Question: I have two models(Cliente and Pago) and put them together in a third model (Modelo), but at the time of linking the data to show them in the grid I have not been able to make it display the information I have in the two models, The json that returns my method if it gets data.
How can I do to rendering or display my registration data?
Model Modelo
'''
public class Modelo
{
public Pagos Pagos { get; set; }
public Cliente Cliente { get; set; }
public Modelo()
{
Pagos = new Pagos();
Cliente = new Cliente();
}
}
'''
Model Cliente
'''
public class Cliente
{
public int IdCliente { get; set; }
public string Nombre { get; set; }
public int Comision { get; set; }
public int Estatus { get; set; }
}
'''
Model Pagos
'''
public class Pagos
{
public int IdPago { get; set; }
public int IdCliente { get; set; }
public Decimal Monto { get; set; }
public bool Autorizacion { get; set; }
public string Comentario { get; set; }
public DateTime Fecha { get; set; }
}
'''
I already try placing 'model.property' but it does not work.

'''
Ext.define('Modelo', {
extend: 'Ext.data.Model',
proxy: {
type: 'ajax',
reader: 'Home/GetPagosAutorizados'
},
fields: [
{ name: 'IdPago', type:'int' },
{ name: 'Cliente', type: 'string' },
{ name: 'Monto', type: 'float' },
{ name: 'Comision', type: 'int' },
{ name: 'Autorizacion', type: 'bool' },
{ name: 'Comentario', type: 'string' },
{ name: 'Fecha', type: 'string' }
]
});
'''
'''
// create the Data Store
var store = Ext.create('Ext.data.Store', {
model: 'Modelo.Pagos',
proxy: {
pageParam: false, //to remove param "page"
startParam: false, //to remove param "start"
limitParam: false, //to remove param "limit"
noCache: false, //to remove param "_dc"
//storeId: 'Data',
// load using HTTP
type: 'ajax',
url: 'Home/GetPagosAutorizados',
// the return will be XML, so lets set up a reader
reader: {
type: 'json',
rootProperty: 'data'
}
}
});
// create the grid
var grid = Ext.create('Ext.grid.Panel', {
bufferedRenderer: false,
store: store,
columns: [
{ text: "ID Pago", width: 120, dataIndex: 'Pagos.IdPago', sortable: true },
{ text: "Cliente", flex: 1, dataIndex: 'Cliente.Nombre', sortable: true },
{ text: "Monto", width: 125, dataIndex: 'Monto', sortable: true },
{ text: "Comision", width: 125, dataIndex: 'Comision', sortable: true },
{ text: "Autorizacion", width: 125, dataIndex: 'Autorizacion', sortable: true },
{ text: "Comentario", width: 125, dataIndex: 'Comentario', sortable: true },
{ text: "Fecha", width: 125, dataIndex: 'Fecha:date', sortable: true }
],
forceFit: true,
height: 210,
split: true,
region: 'north'
});
'''
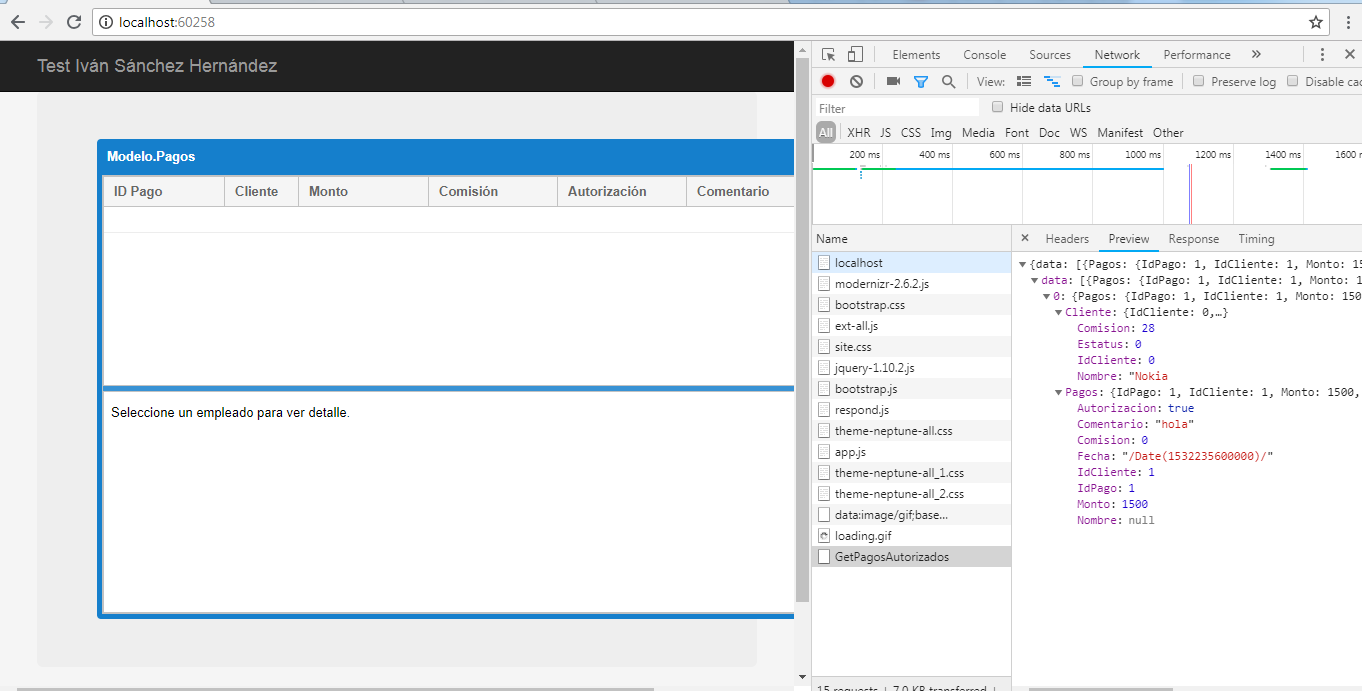
Answer: '''
Ext.define('Modelo', {
extend: 'Ext.data.Model',
proxy: {
type: 'ajax',
reader: 'Home/GetPagosAutorizados'
},
fields: [
// set up the fields mapping into the xml doc
// The first needs mapping, the others are very basic
//{ name: 'Author', mapping: '@author.name' },
{ name: 'IdPago', type: 'int', mapping: 'Pagos.IdPago' },
{ name: 'Nombre', type: 'string', mapping: 'Cliente.Nombre' },
{ name: 'Monto', type: 'float', mapping: 'Pagos.Monto' },
{ name: 'Comision', type: 'int', mapping: 'Cliente.Comision' },
{ name: 'Autorizacion', type: 'bool', mapping: 'Pagos.Autorizacion' },
{ name: 'Comentario', type: 'string', mapping: 'Pagos.Comentario' },
{ name: 'Fecha', type: 'string', mapping: 'Pagos.Fecha' }
]
});
var grid = Ext.create('Ext.grid.Panel', {
bufferedRenderer: false,
store: store,
columns: [
{ text: "ID Pago", width: 120, dataIndex: 'IdPago', sortable: true },
{ text: "Nombre", width: 120, dataIndex: 'Nombre', sortable: true },
{ text: "Monto", width: 125, dataIndex: 'Monto', sortable: true },
{ text: "Comision", width: 125, dataIndex: 'Comision', sortable: true },
{ text: "Autorizacion", width: 125, dataIndex: 'Autorizacion', sortable: true },
{ text: "Comentario", width: 125, dataIndex: 'Comentario', sortable: true },
{ text: 'Fecha', dataIndex: 'Fecha' }
],
//forceFit: true,
height: 210,
//split: true,
region: 'north'
});
'''